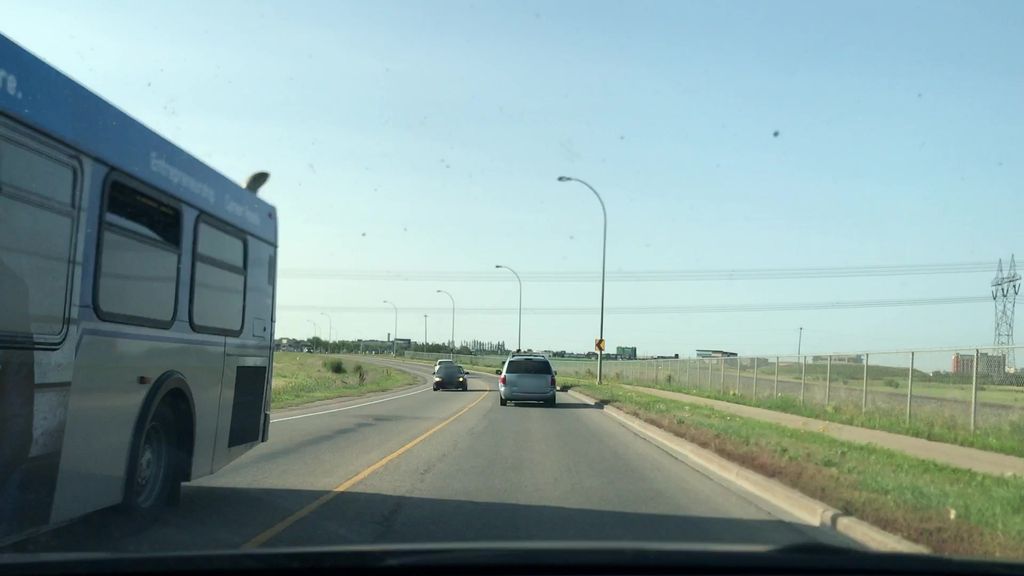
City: edmonton